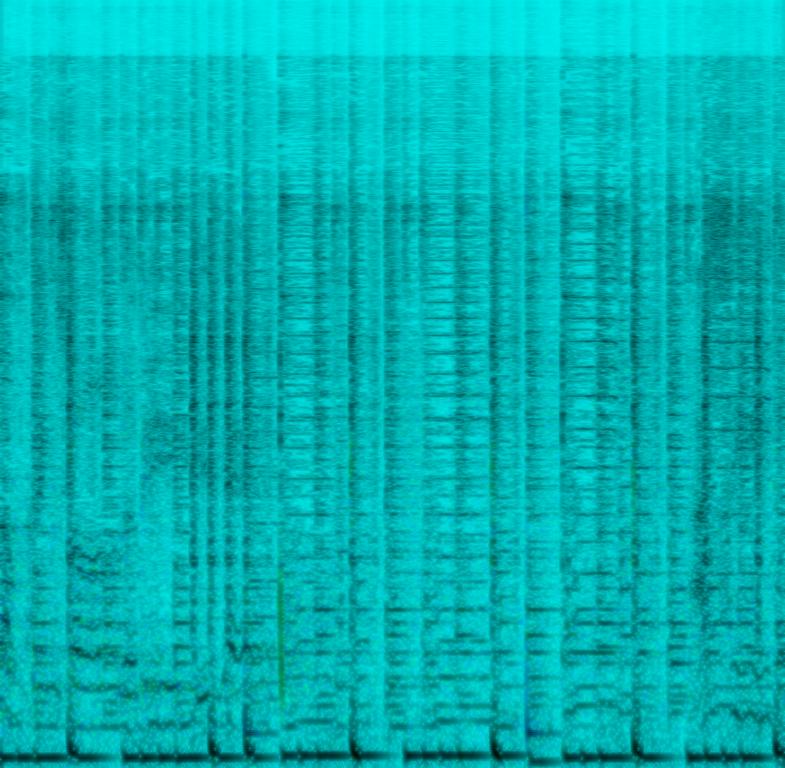
The low quality recording features a reggae song that consists of a flat male vocal, alongside harmonizing background male vocals, singing over shimmering shakers, offbeat piano chords, brass melody, wide toms, tinny echoing snare and punchy kick layered with it. It sounds upbeat and easygoing.